Question: I've got a problem with my little text to smiley/emoji function in php, which is based on 'str_replace'. This is my code.
'''
$smileys = array( ":inlove:" => "/smileys/smiley2.png",
"🆒" => "/smileys/smiley3.png",
"👅" => "/smileys/smiley4.png",
":wow:" => "/smileys/smiley5.png",
"😄" => "/smileys/smiley15.png",
":happy:" => "/smileys/smiley6.png",
":funny:" => "/smileys/smiley7.png",
"😉" => "/smileys/smiley8.png",
"😟" => "/smileys/smiley10.png",
":pokerface:" => "/smileys/smiley9.png",
"💩" => "/smileys/smiley12.png",
"🤔" => "/smileys/35_thinking.png",
"😤" => "/smileys/49_triumph.png",
":vulcan:" => "/smileys/109_vulcan.png",
":pointup:" => "/smileys/102_point_up_2.png",
"🎅" => "/smileys/135_santa.png",
":spy:" => "/smileys/134_spy.png");
if(isset($_POST['message'])) {
$messagePlain = $_POST['message'];
$messageSmileys = $messagePlain;
foreach($smileys as $key => $img) {
$messageSmileys = str_replace($key, '<img src="' . $img . '" />', $messageSmileys);
}
$connection->query(// Message to db);
}
'''
It works fine. But the problem is, when the user inputs more than ~14 emojis in a row, the HTML gets destroyed and it looks like this:

And the HTML source like this:
'''
<div class="media-body">
<h4 class="media-heading">test <small>07. August. 2017 01:34</small></h4>
<img src="/smileys/smiley2.png" /> <img src="/smileys/smiley3.png" /> <img src="/smileys/smiley5.png" /> <img src="/smileys/smiley4.png" /> <img src="/smileys/smiley15.png" /> <img src="/smileys/smiley6.png" /> <img src="/smileys/smiley7.png" /> <img src="/smileys/smiley8.png" /> <img src="/smileys/smiley10.png" /> <img src="/smileys/smiley9.png" /> <img src="/smileys/smiley12.png" /> <img src="/smileys/49_triumph.png" /> <img src="/smileys/109_vulcan.png" /> <img src="/smileys/102_point_up_2.p </div>
</div>
'''
Could someone help me with this? Why is the HTML tag for '' suddenly destroyed?
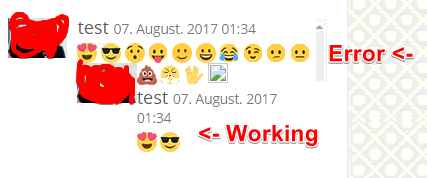
Answer: Looking at your output:
'''
<img src="/smileys/smiley2.png" /> <img src="/smileys/smiley3.png" /> <img src="/smileys/smiley5.png" /> <img src="/smileys/smiley4.png" /> <img src="/smileys/smiley15.png" /> <img src="/smileys/smiley6.png" /> <img src="/smileys/smiley7.png" /> <img src="/smileys/smiley8.png" /> <img src="/smileys/smiley10.png" /> <img src="/smileys/smiley9.png" /> <img src="/smileys/smiley12.png" /> <img src="/smileys/49_triumph.png" /> <img src="/smileys/109_vulcan.png" /> <img src="/smileys/102_point_up_2.p
'''
The above string's length is '499' characters. I strongly believe that your 'message' field in the database table is limited to 500 characters or something and the output is truncated to those bits.
If you are using MySQL Database Server, I would strongly recommend you changing the database type from 'VARCHAR(500)' to 'TEXT' or 'LONGTEXT'.